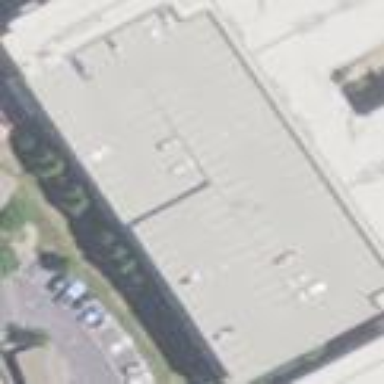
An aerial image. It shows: Multi-storey parking building.